Question: There are several questions about this on StackOverflow, but they all claim this isn't possible, that you can only do this by showing a custom Settings page in your app. However, the <URL> app does exactly what I want, as seen here:

So, again, does anyone know how to achieve this?
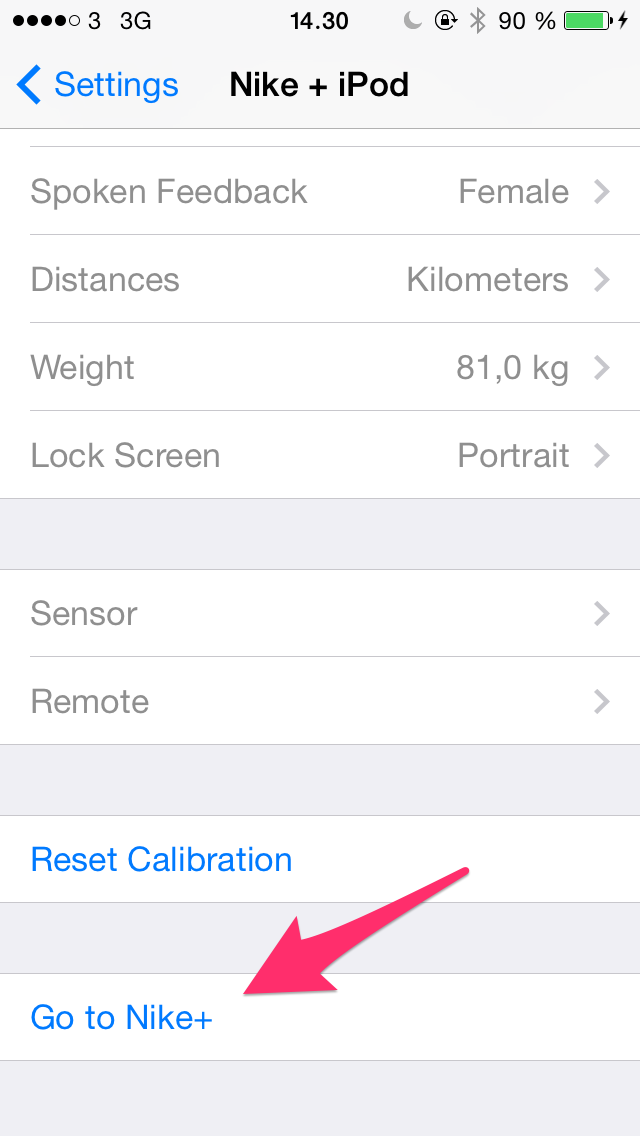
Answer: That's not possible with the current Settings.bundle for 3rd party apps. Checkout Apple docs <URL> for all available element types.